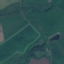
Label: Pasture